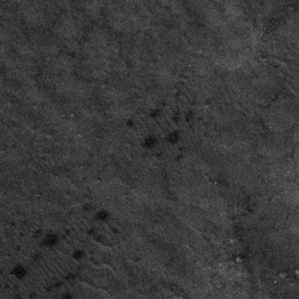
Label: frost